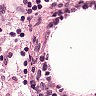
Metastatic tissue present: no